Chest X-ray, AP view. Patient: 66 years old, sex M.
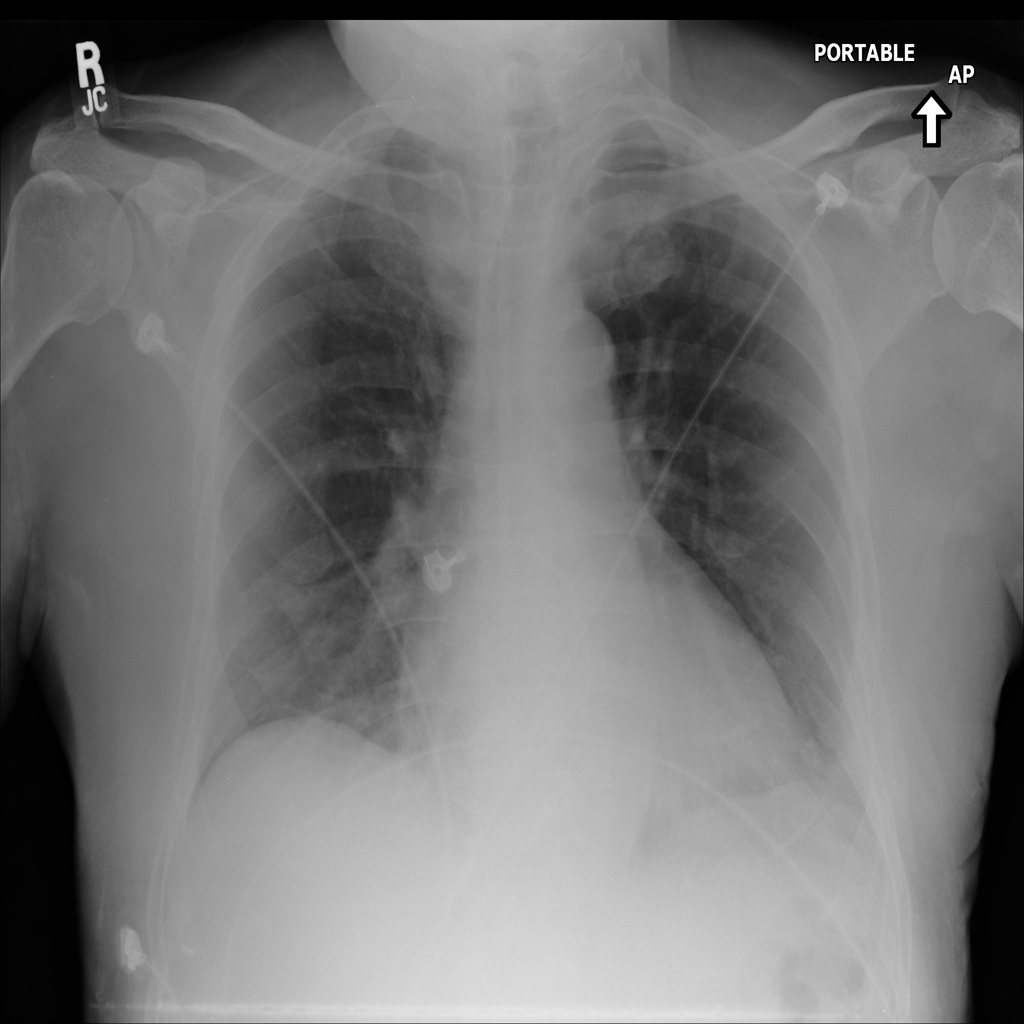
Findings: Consolidation, Nodule